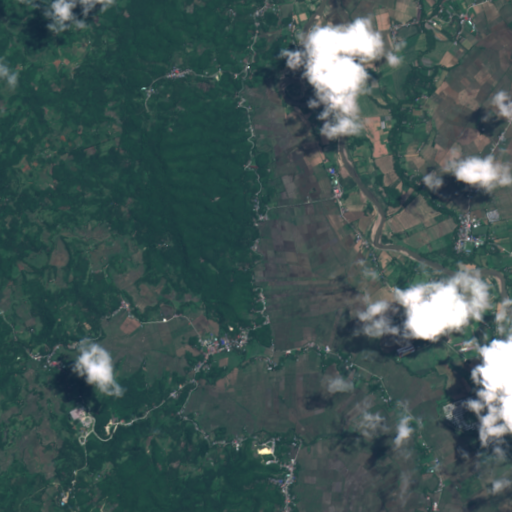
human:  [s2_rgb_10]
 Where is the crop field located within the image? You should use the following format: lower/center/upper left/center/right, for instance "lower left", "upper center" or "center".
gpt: The crop field is located in the upper left of the image.
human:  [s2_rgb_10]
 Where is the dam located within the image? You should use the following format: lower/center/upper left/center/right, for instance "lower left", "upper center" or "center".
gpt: The dam is located in the lower center of the image.
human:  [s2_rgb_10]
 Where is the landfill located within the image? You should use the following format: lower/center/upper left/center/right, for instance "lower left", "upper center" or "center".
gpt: The landfill is located in the lower left of the image.
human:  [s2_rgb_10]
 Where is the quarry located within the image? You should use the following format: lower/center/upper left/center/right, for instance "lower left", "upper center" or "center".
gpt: The quarry is located in the lower center of the image.
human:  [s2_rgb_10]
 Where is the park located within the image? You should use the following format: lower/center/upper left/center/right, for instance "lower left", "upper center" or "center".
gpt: There is no park in the image.